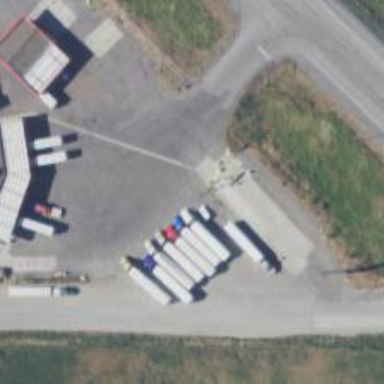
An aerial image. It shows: Weighbridge facility.